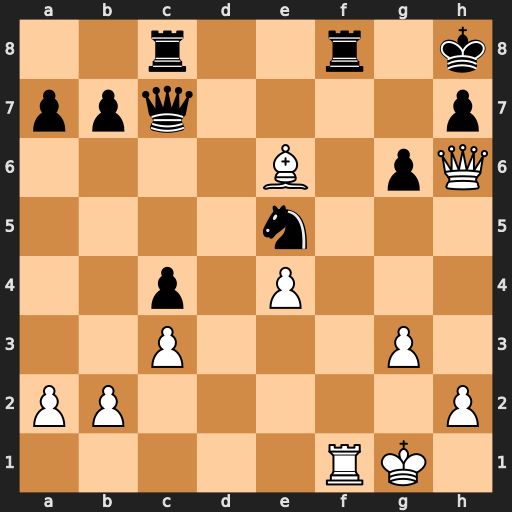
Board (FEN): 2r2r1k/ppq4p/4B1pQ/4n3/2p1P3/2P3P1/PP5P/5RK1
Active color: w
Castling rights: -
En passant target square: -
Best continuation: Rxf8+ Rxf8 Qxf8#